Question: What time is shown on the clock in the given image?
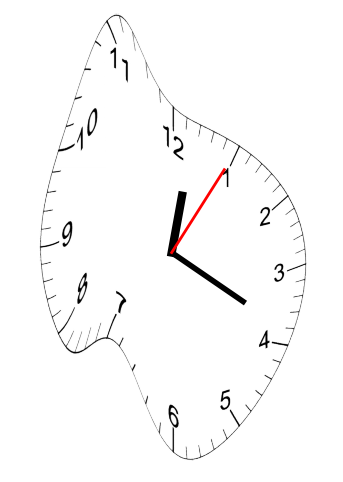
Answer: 12:19:05